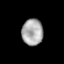
Tissue: prostate
Cell type: T cells
Senescence score: 0.347
Nuclear area (px): 545
Mean DAPI intensity: 170.259